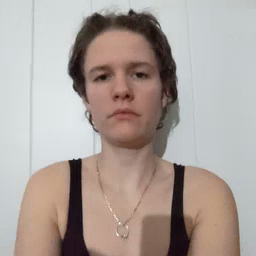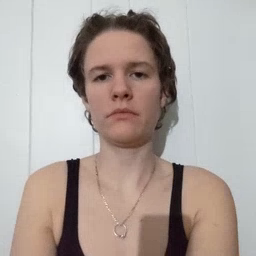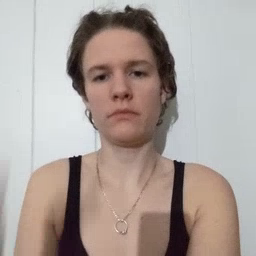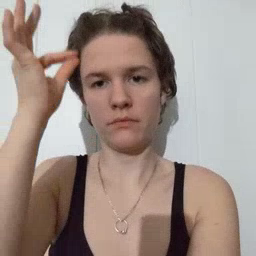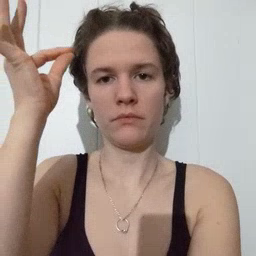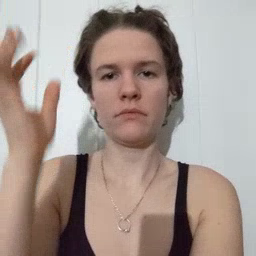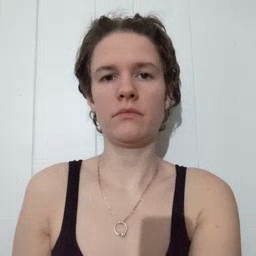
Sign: hair